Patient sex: M
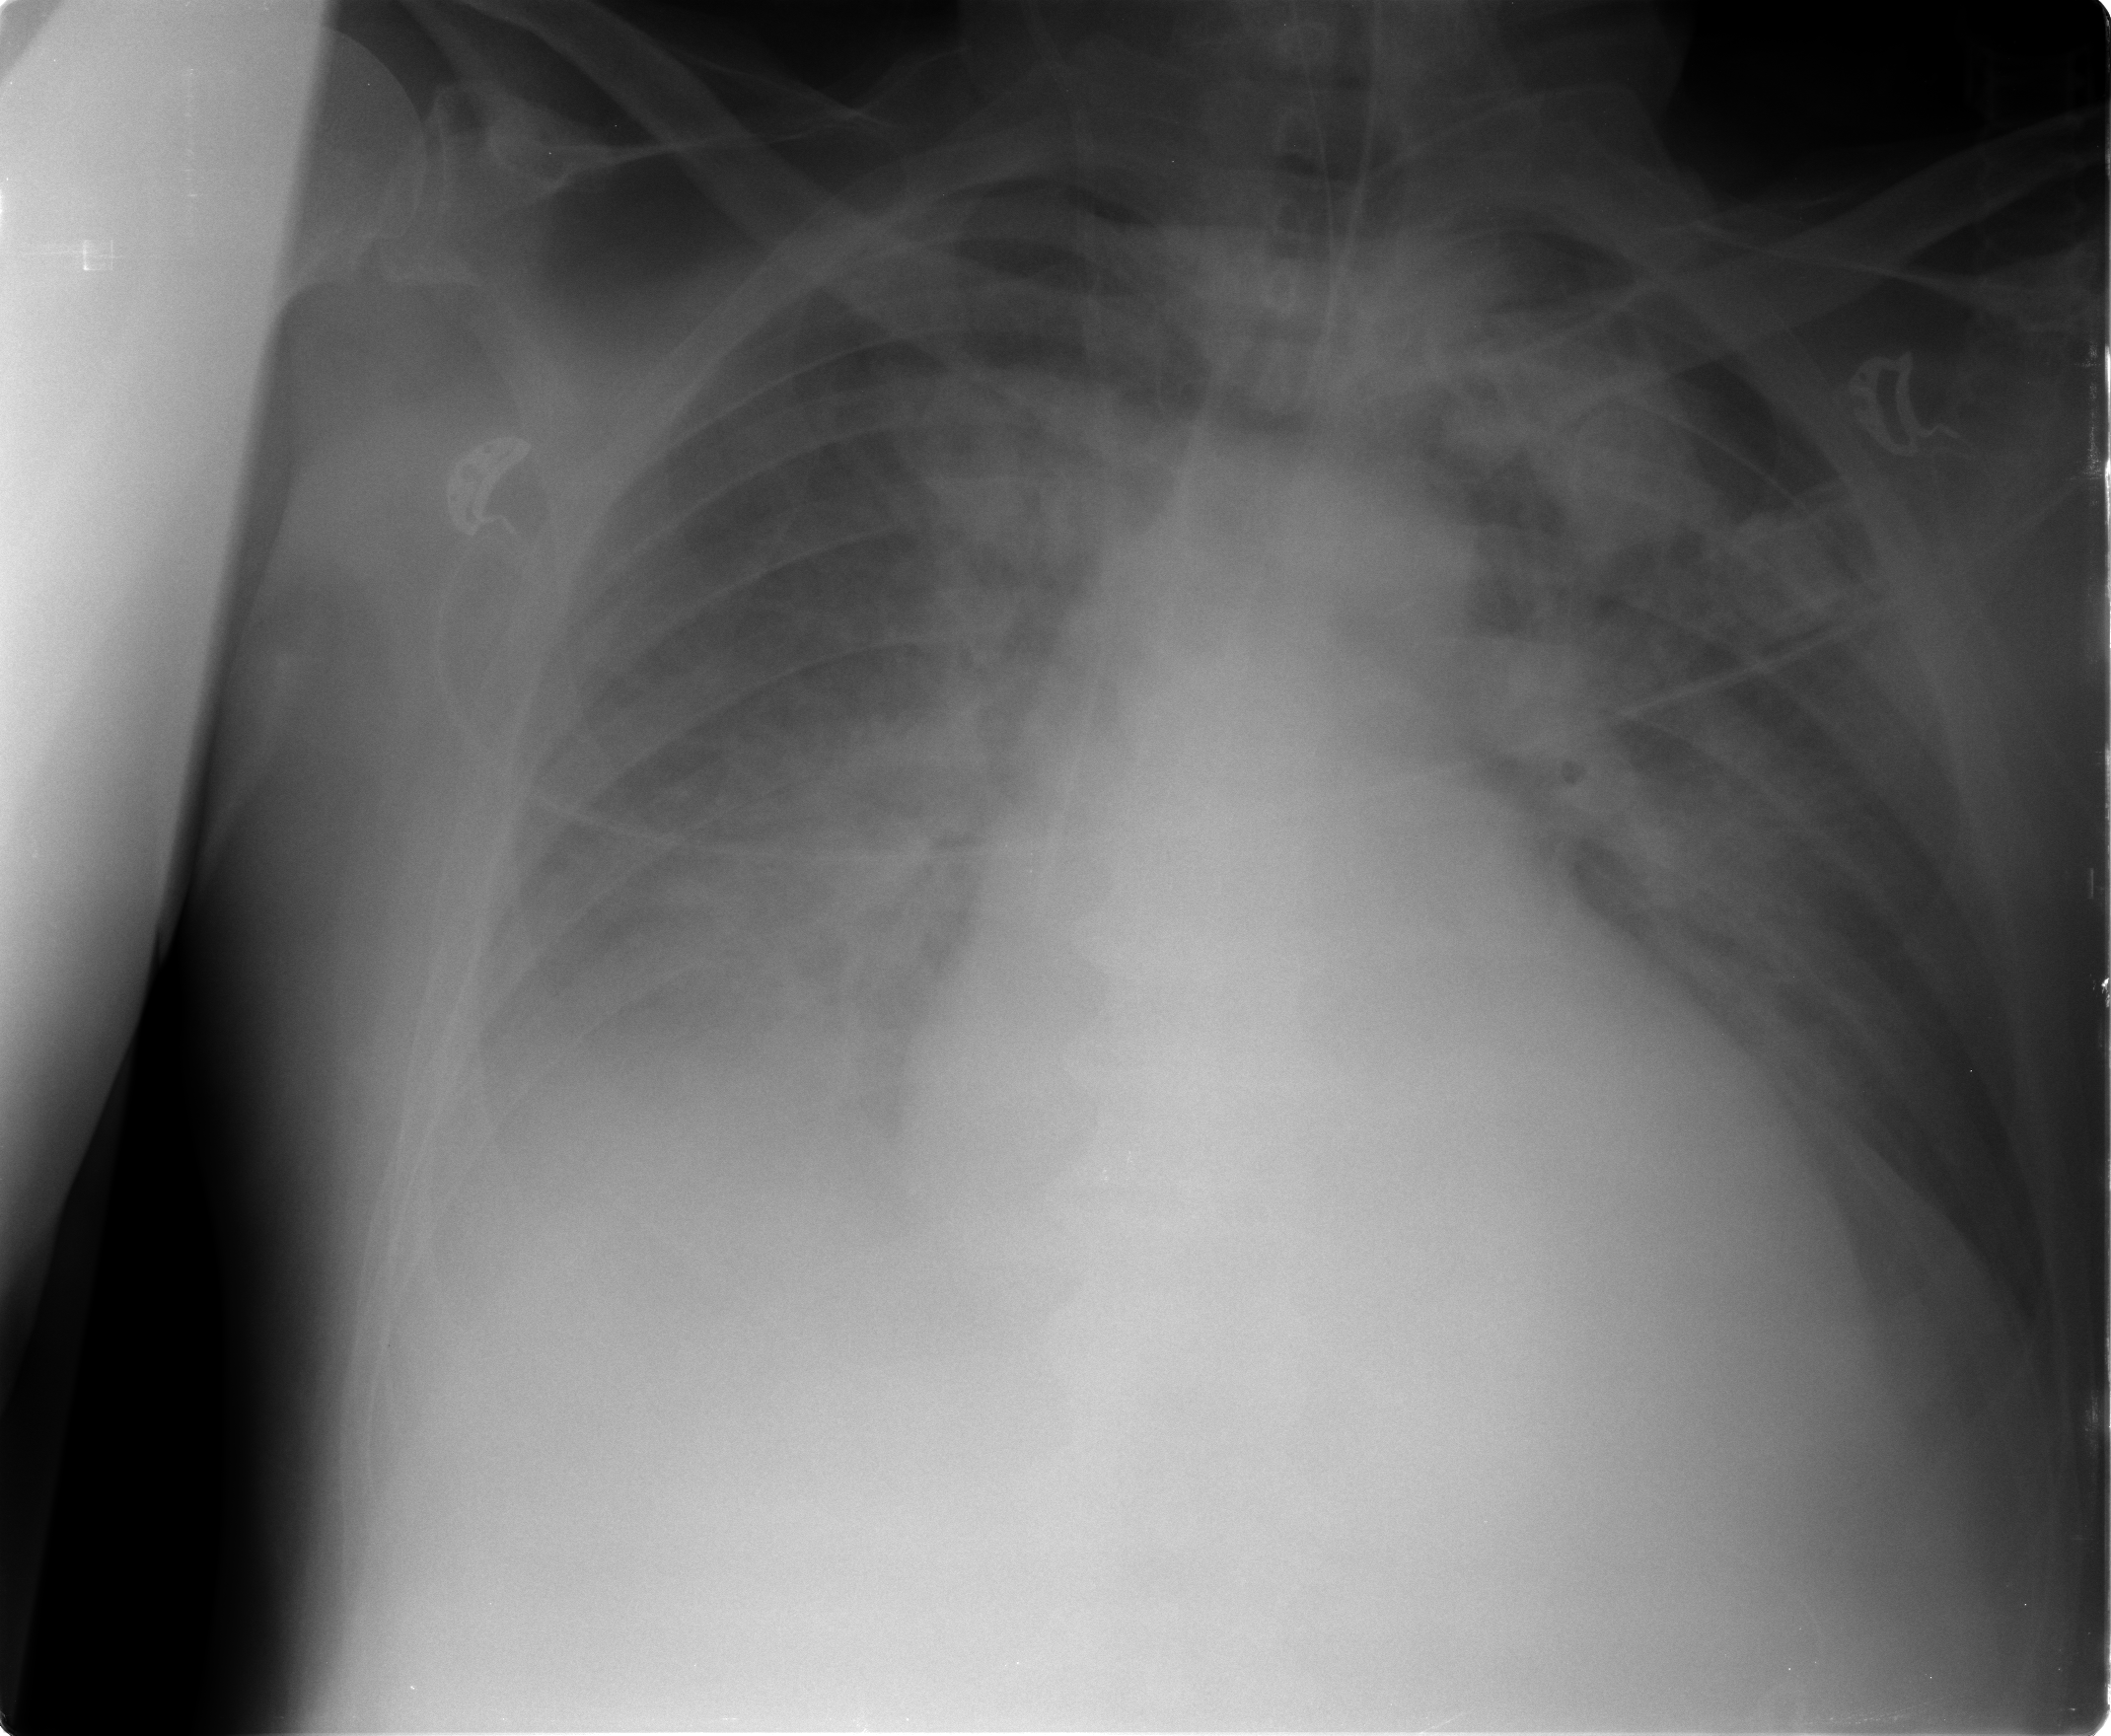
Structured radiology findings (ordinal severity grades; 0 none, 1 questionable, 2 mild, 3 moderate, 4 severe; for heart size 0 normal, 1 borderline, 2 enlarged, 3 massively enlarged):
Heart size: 3
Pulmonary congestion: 3
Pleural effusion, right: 2
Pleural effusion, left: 2
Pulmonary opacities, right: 3
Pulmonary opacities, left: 3
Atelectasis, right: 3
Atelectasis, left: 3